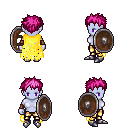
a pixel art fantasy rpg character, female body template, dark elf, purple skin, yellow tattered cape, gold greaves, pink bedhead hairstyle, cloth bracers, metal boots, shield, four views (front, back, left, right), 2x2 character sprite sheet, small pixel art, hard edges, no anti-aliasing